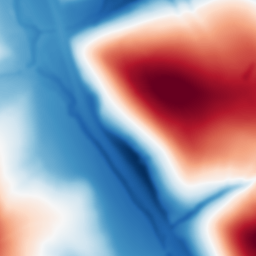
Category: multiscale
Decomposition family: dog
Decomposition parameters: sigma_low: 2
sigma_high: 100
Upsampling method: linear_exact
Upsampling parameters: scale: 8
Upsampling scale: 8